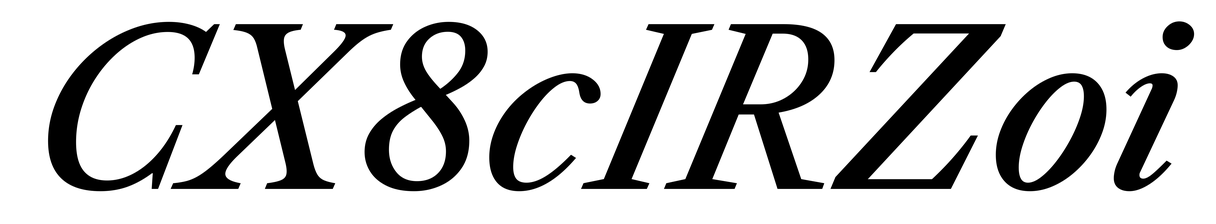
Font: LibreCaslonText-Italic_Medium_Italic